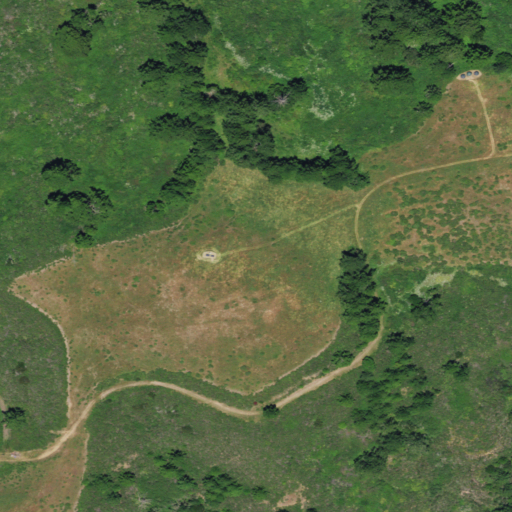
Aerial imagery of mountain in California named Lane Hill containing mixed forest, grassland, shrub, and evergreen forest